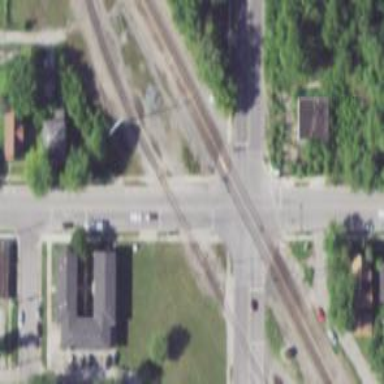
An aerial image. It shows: Railway crossing.